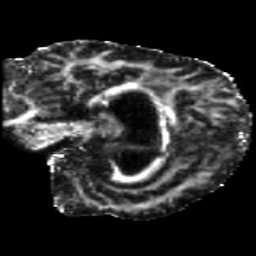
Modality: FA
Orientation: sagittal
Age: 52
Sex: male
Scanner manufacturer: siemens
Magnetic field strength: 3 T
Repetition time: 5.25 s
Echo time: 0.08 s